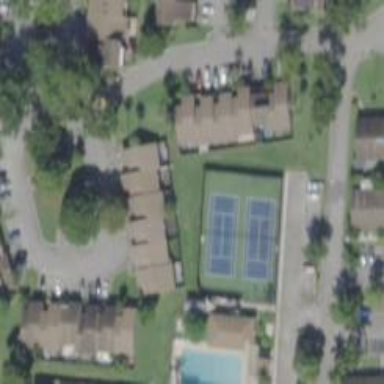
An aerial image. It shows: Tennis court on pitch.